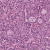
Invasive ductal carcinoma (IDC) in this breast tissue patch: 1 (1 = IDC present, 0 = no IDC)